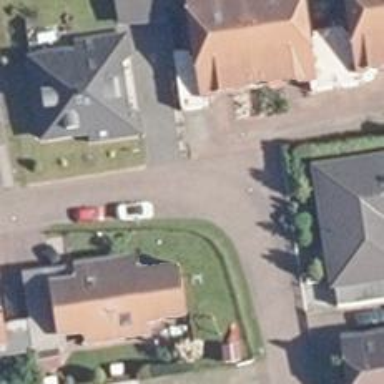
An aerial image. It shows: Living street.